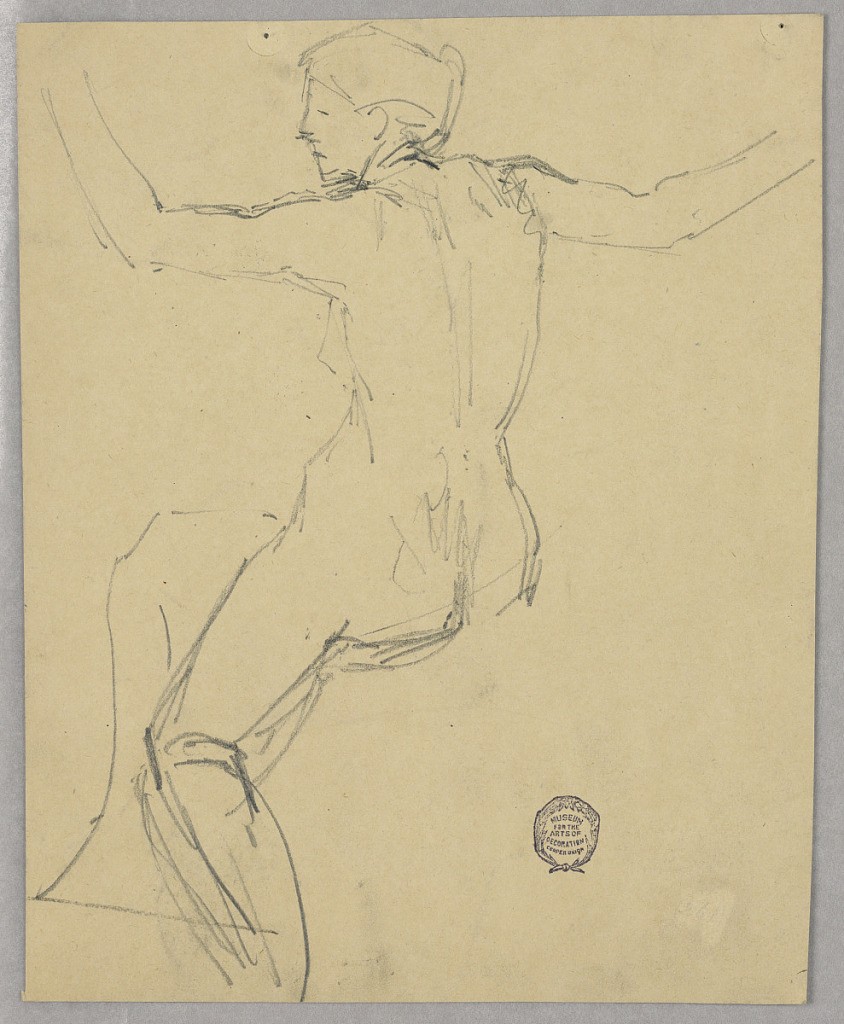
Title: Study of a Nude Figure
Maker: Francis Augustus Lathrop, American, 1849–1909
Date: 1893–94
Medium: Graphite on cream wove paper
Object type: Drawing
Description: Nude female figure shown seated from behind, with parts of the right leg visible. Verso: horizontal composition showing a stained glass widnow in a Gothic style; an angel stands in either half.